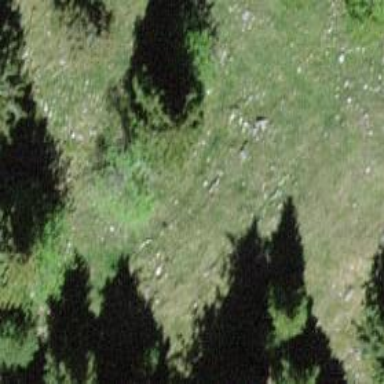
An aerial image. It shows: Needle-leaved tree in its natural environment.